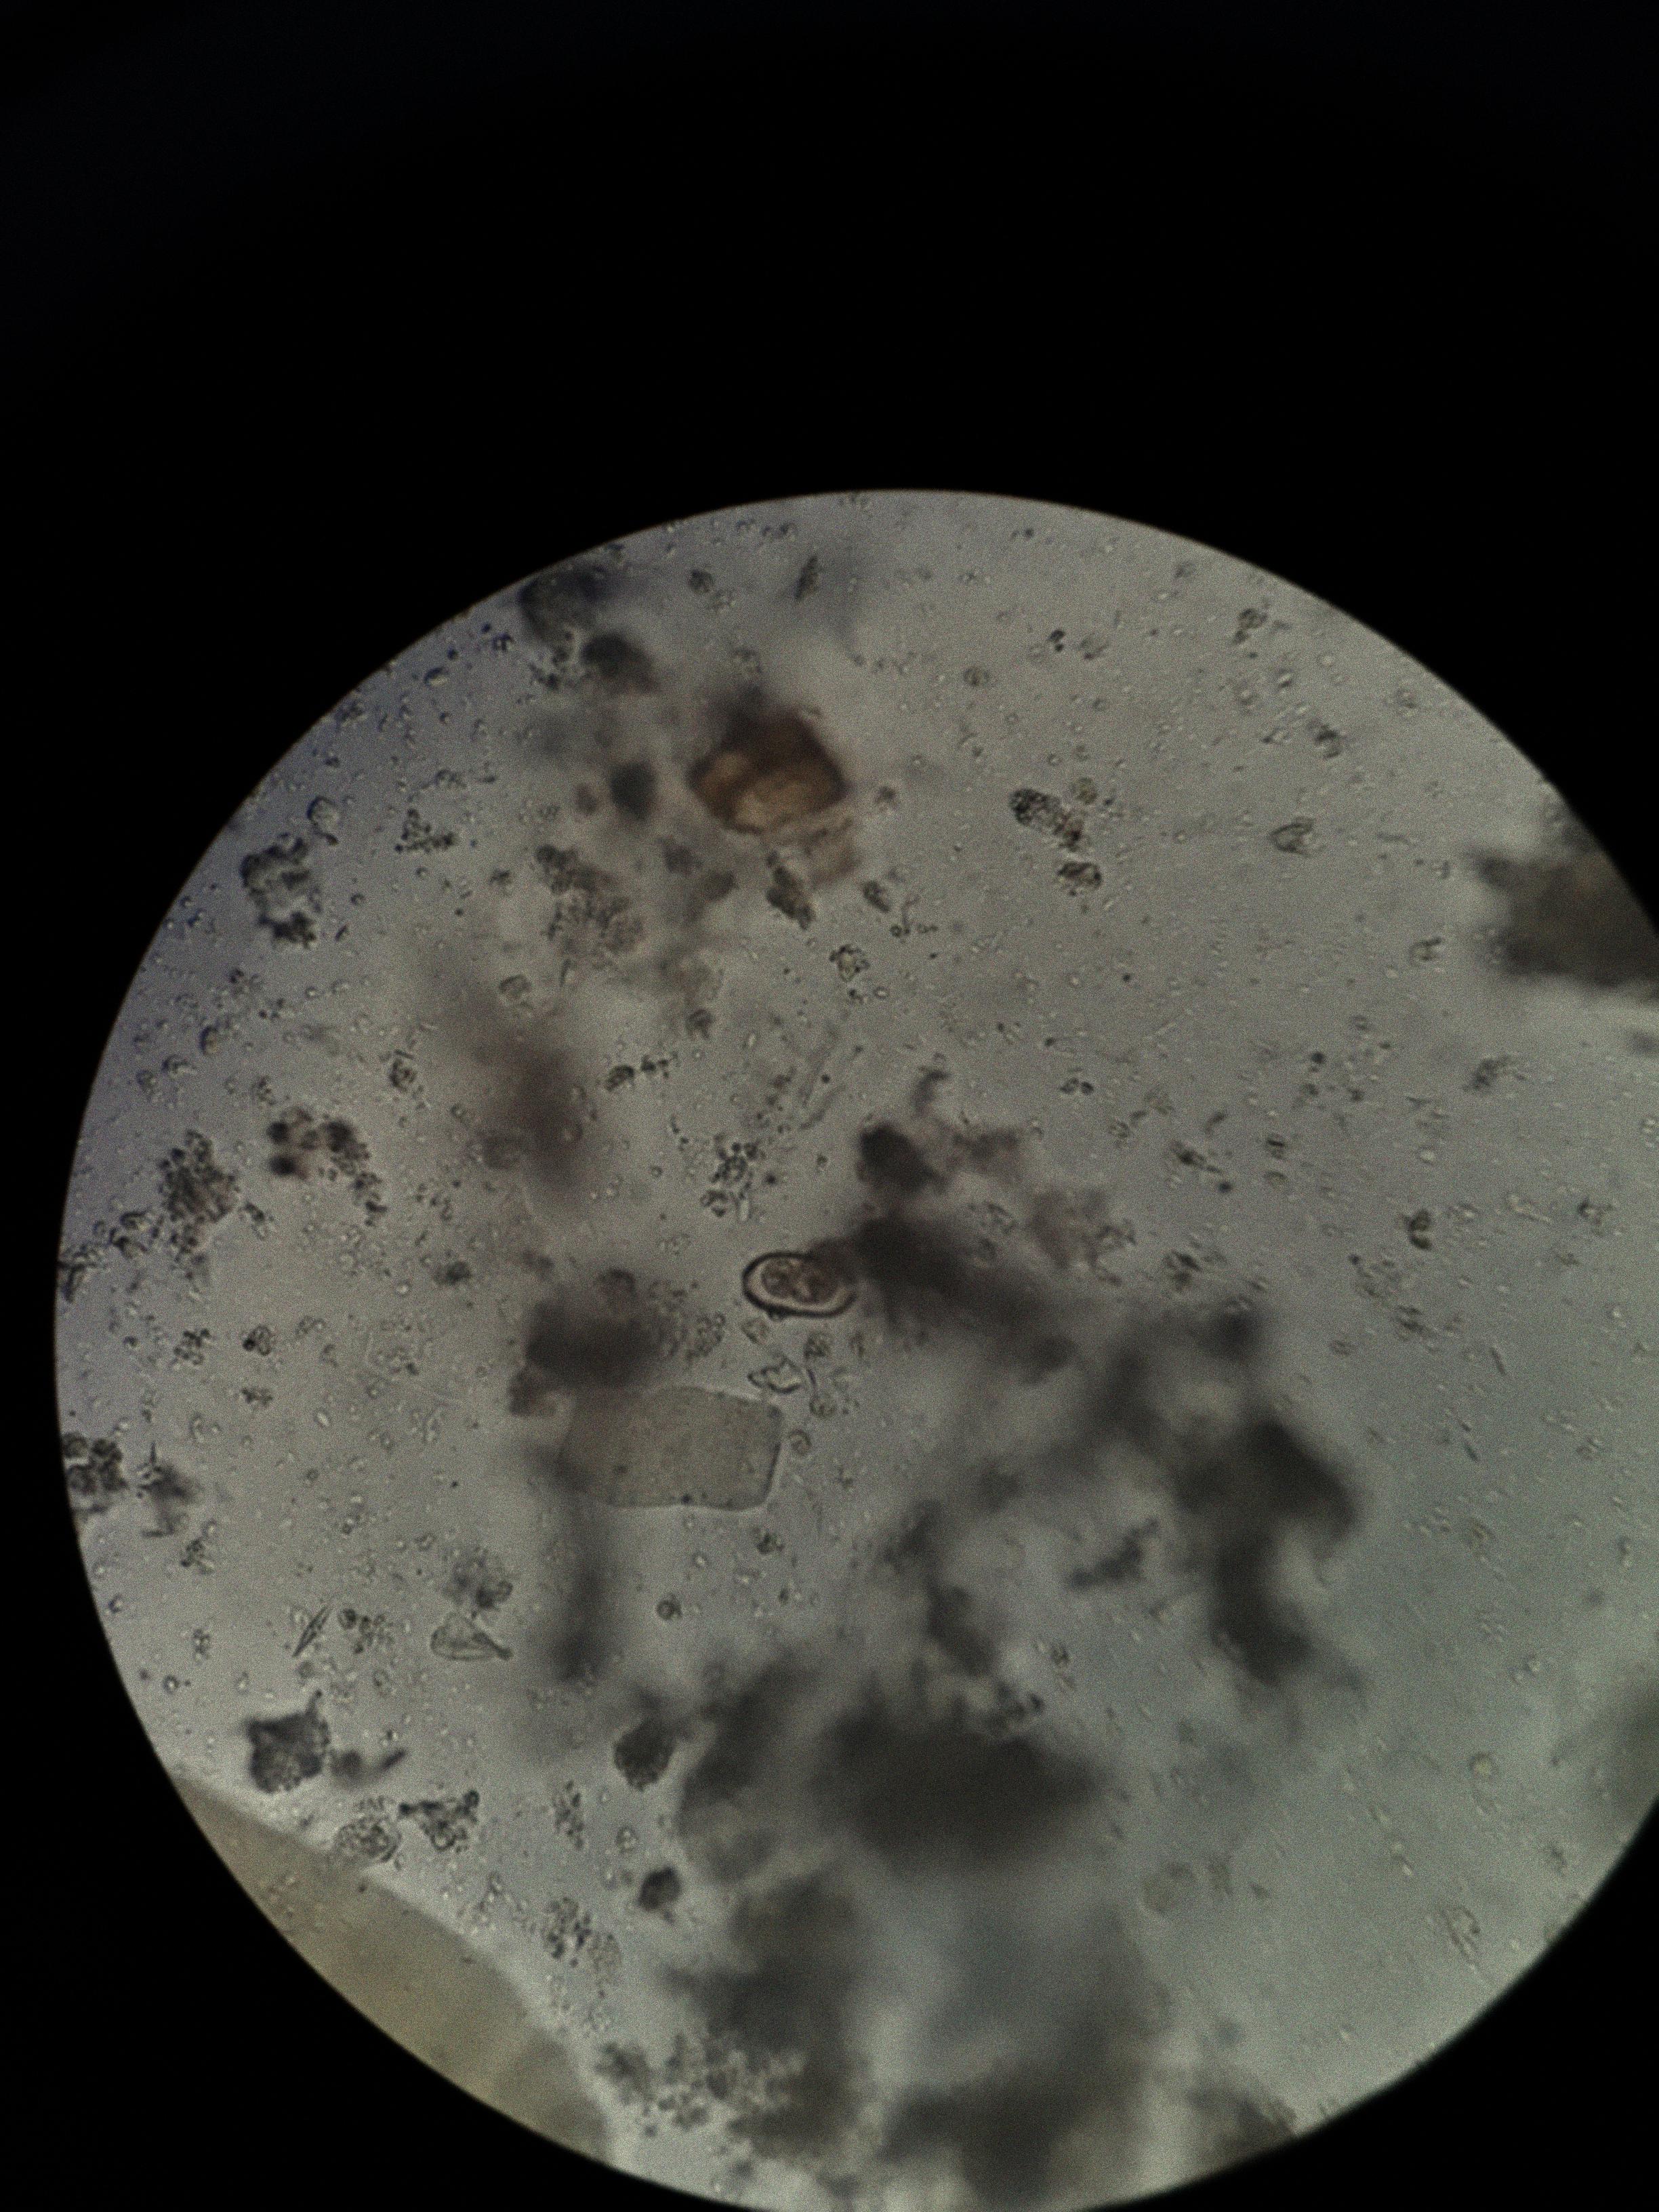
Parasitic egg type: Capillaria philippinensis